Aerial crown-view tile of a tropical tree (Barro Colorado Island, Panama), acquired 20250124:
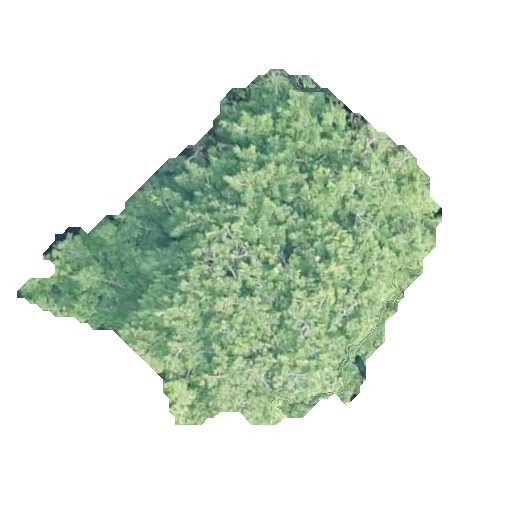
Species: Virola surinamensis
GBIF accepted scientific name: Virola surinamensis
Crown area: 130.06 m²